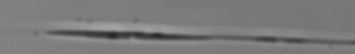
Label: Pseudo-nitzschia